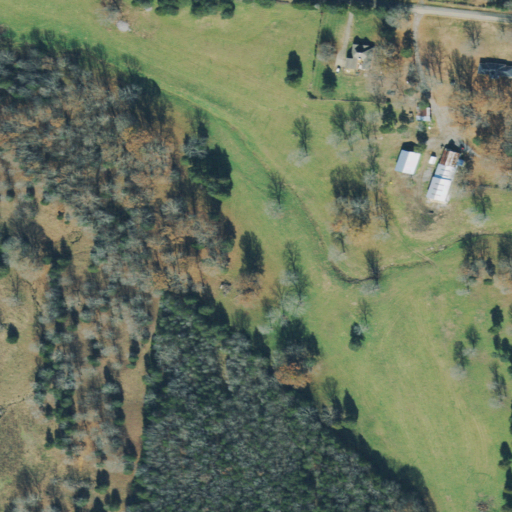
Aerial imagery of valley in Tennessee named Rutledge Hollow containing pasture, deciduous forest, mixed forest, evergreen forest, open development, and medium intensity development